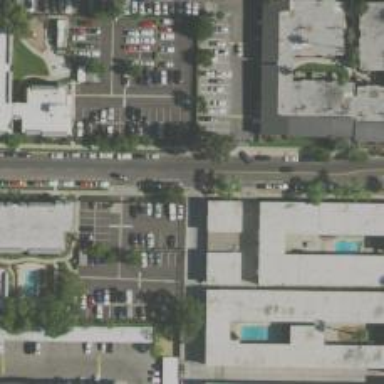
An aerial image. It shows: Alley classified as service road.